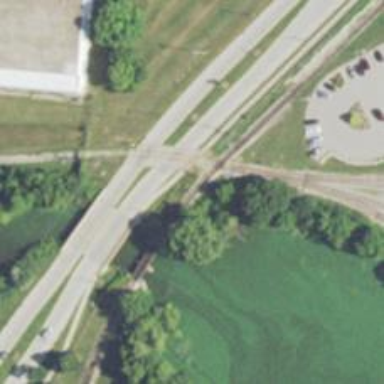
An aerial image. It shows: Rail spur service.